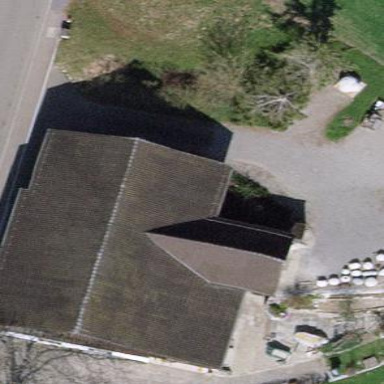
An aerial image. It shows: Farm auxiliary building.